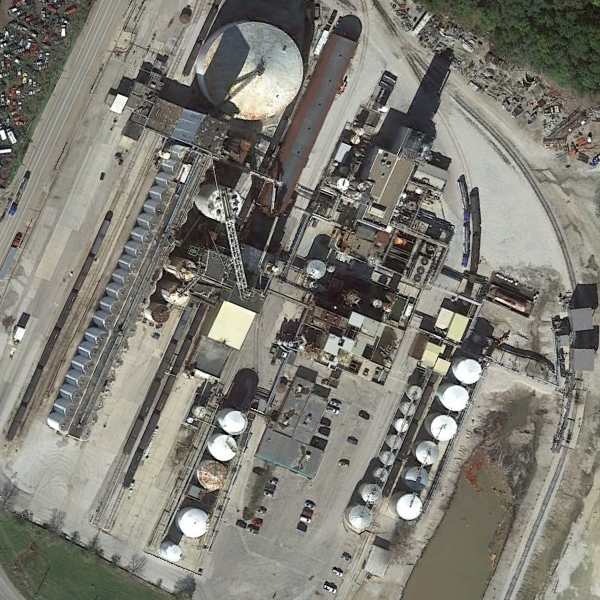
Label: StorageTanks